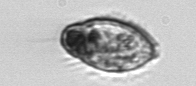
Label: Pleuronema